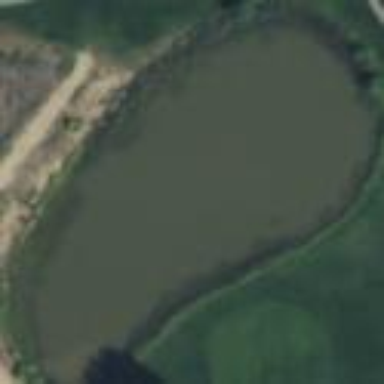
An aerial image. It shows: Water hazard in golf course. The hazard is natural water feature.